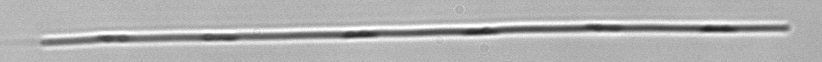
Label: Leptocylindrus